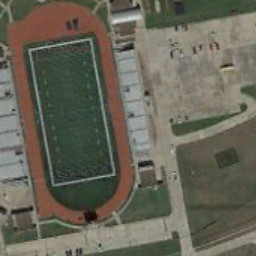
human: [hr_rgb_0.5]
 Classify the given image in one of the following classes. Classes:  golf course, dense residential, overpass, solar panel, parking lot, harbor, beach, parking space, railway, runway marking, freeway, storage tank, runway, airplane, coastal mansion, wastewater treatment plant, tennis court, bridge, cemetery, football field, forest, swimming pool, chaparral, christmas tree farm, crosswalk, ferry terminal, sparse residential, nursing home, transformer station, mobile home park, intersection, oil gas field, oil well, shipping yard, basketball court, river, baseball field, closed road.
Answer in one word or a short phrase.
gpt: football field